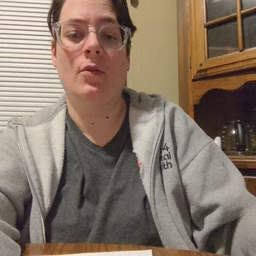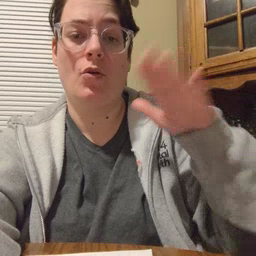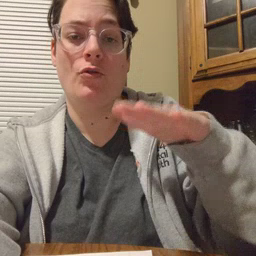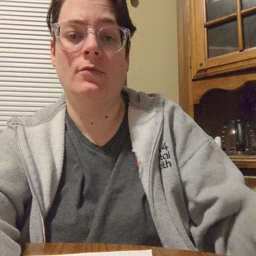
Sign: on